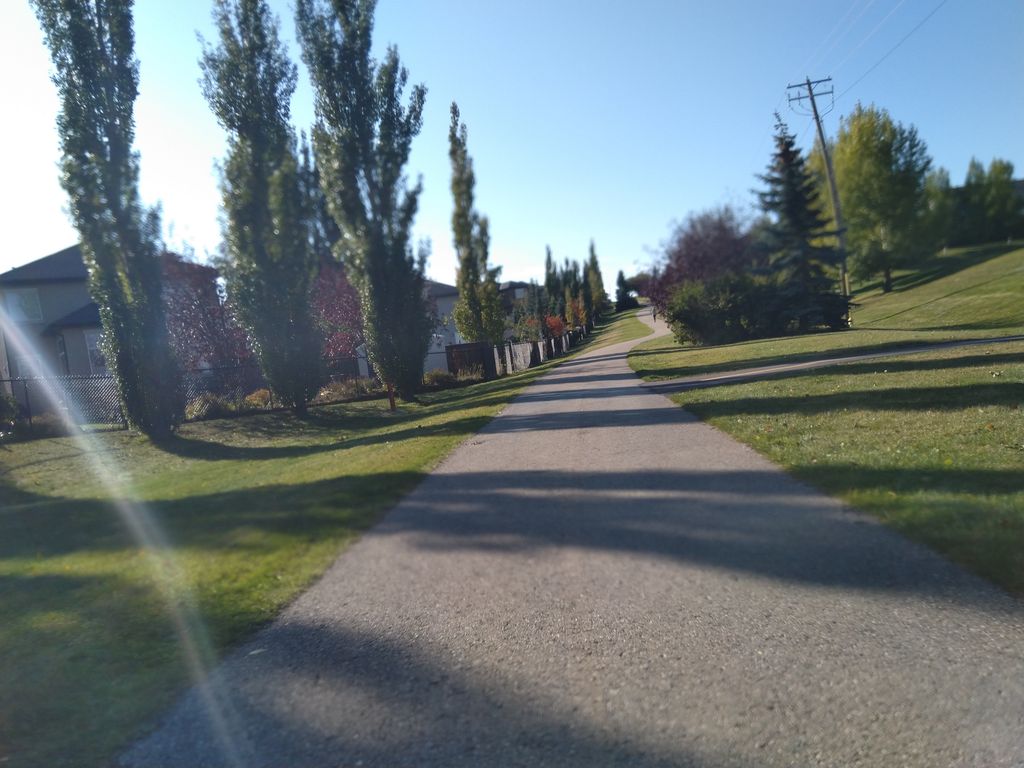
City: calgary